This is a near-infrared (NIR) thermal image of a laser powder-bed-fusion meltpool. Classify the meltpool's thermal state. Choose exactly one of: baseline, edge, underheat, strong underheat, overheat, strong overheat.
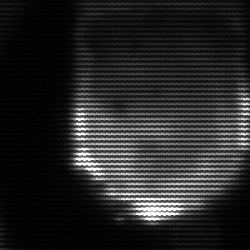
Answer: edge